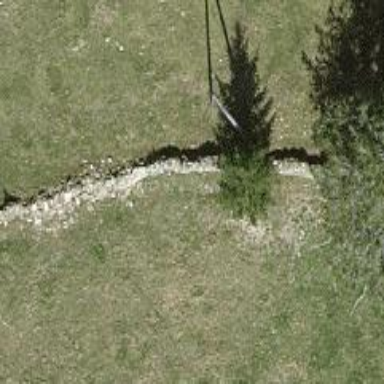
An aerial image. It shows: Wall made of dry stone.